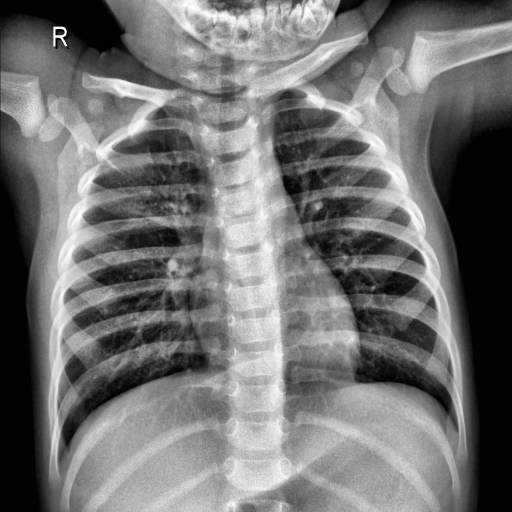
Finding: NORMAL